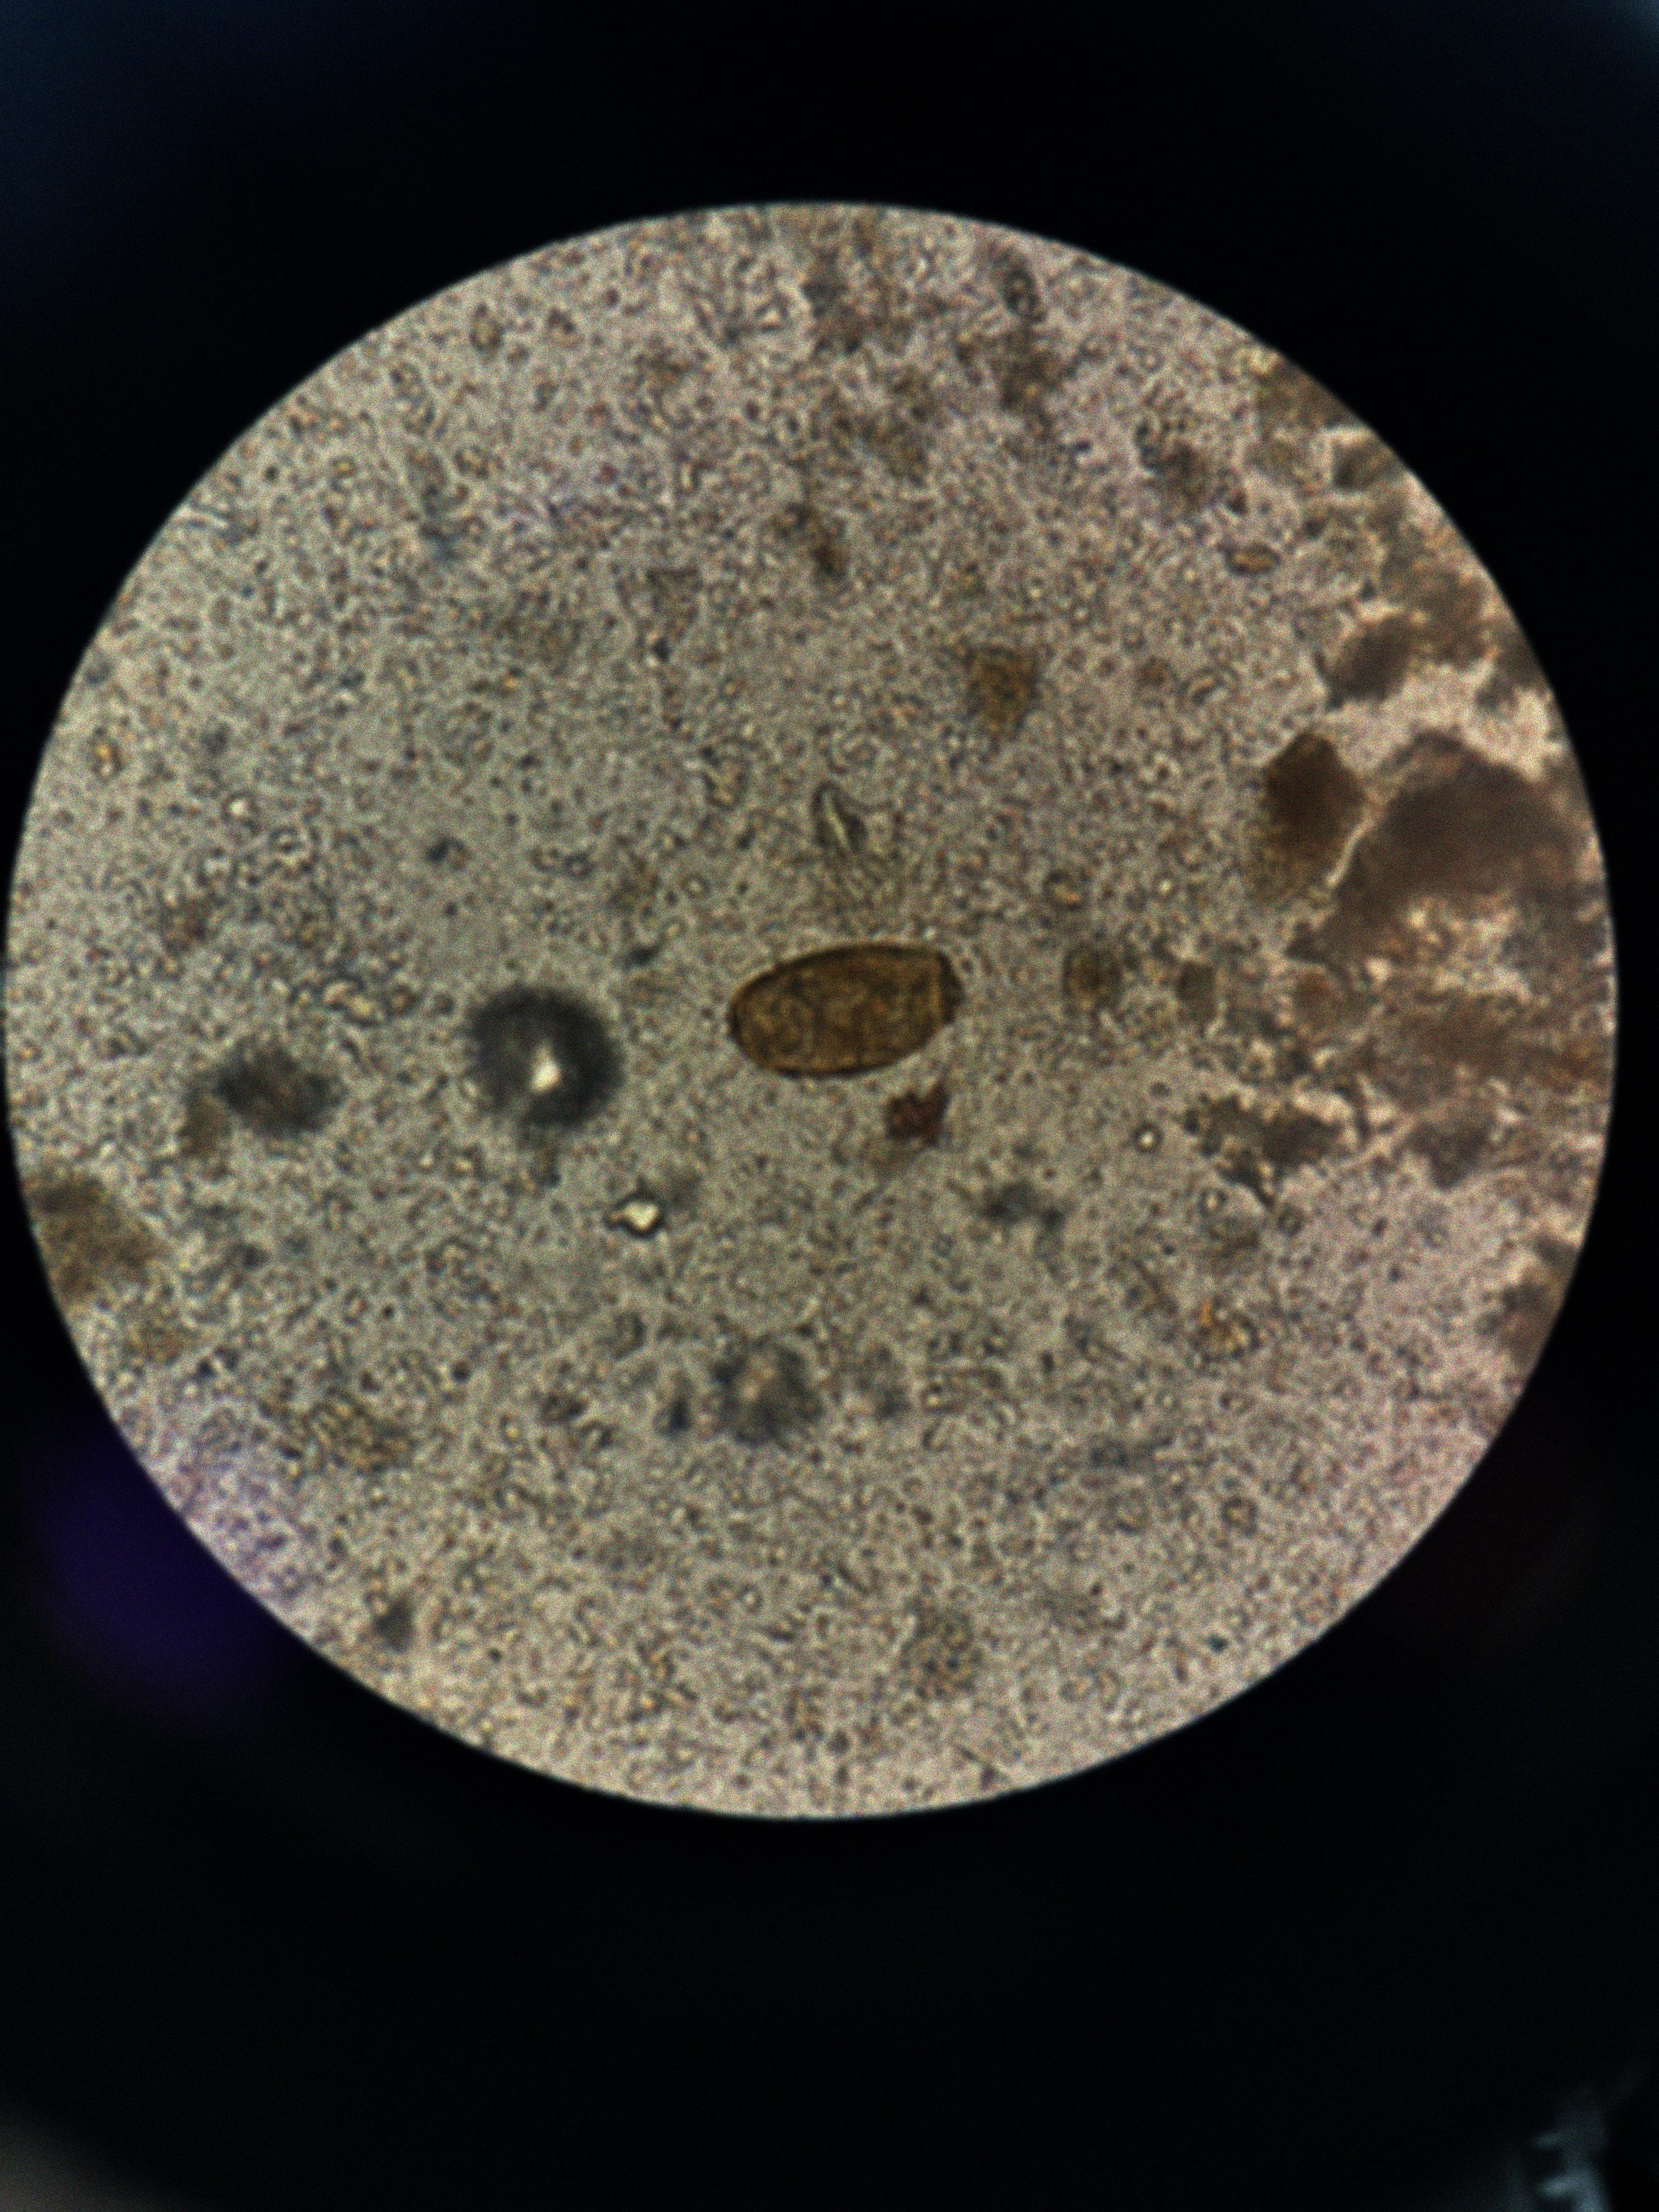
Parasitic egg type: Paragonimus spp